Question: I am trying to make a simple program that can reverse a string
'''
#include "pch.h"
#define MAX 6
int main()
{
puts("Hello and welcome. I will now reverse the word 'Hello' for you.");
char const ord[MAX] = { "Hello" };
for (size_t i = MAX; i >= 0; --i)
{
printf_s("%c", ord[i]);
}
}
'''

However, I end up with only "ello" and some weird character like square shows up on my terminal. I tried and debug, and I think it is because the program never executes "0", so I also tried to make 'i >= 0" in my for loop, but that just leads to a critical failures and the whole program stops. Any idea what to do from here?
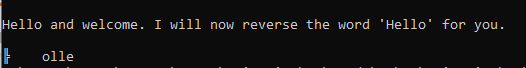
Answer: Your program first creates an array:
'''
char const ord[MAX] = { "Hello" };
'''
The array is represented in memory as 6 characters:
''H', 'e', 'l', 'l', 'o', '''
The indexes of these characters are '0', '1', '2', '3', '4', '5'.
When you start your for loop, you need to start at index 'MAX - 1', index '5', because index '6' is not part of the array.
Another thing is that 'size_t' is an unsigned type, meaning it can not go below 0. Because of this, 'i >= 0' will always be true so the loop will never end. You can use 'i != -1' because unsigned integer underflow is defined.